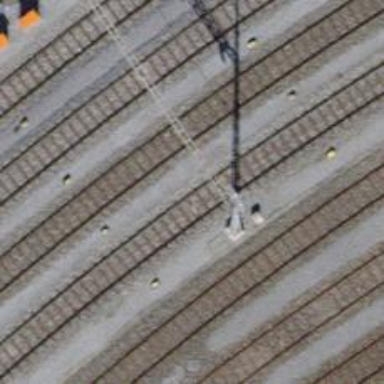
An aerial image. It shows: Single-track electrified railway service yard with contact line for trains.